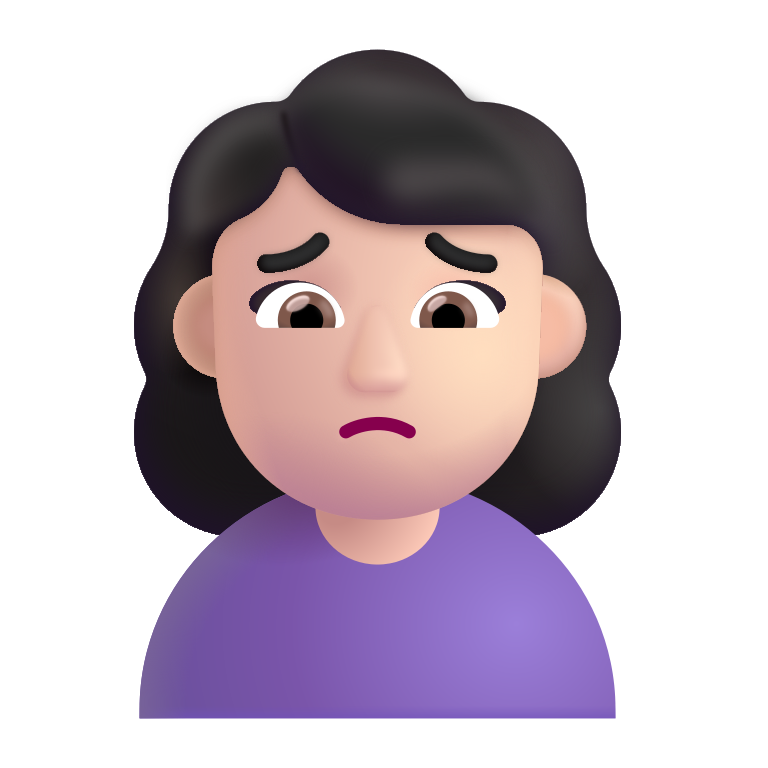
woman frowning color light